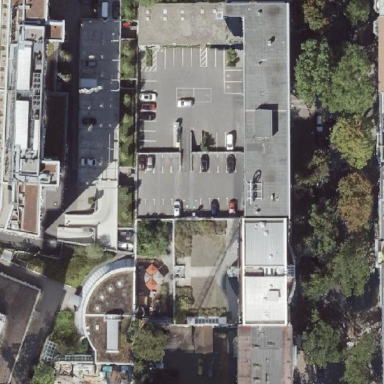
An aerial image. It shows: Multi-storey parking building.